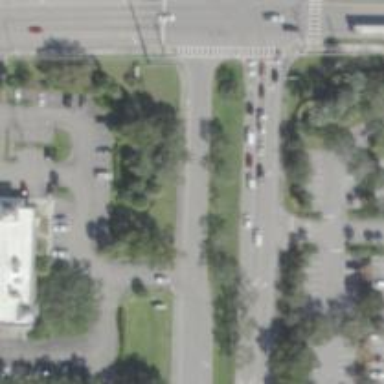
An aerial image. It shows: Footway.